Question: *Please Refer to the Image First
Basically i want a code when you select an item from the product name combo box and when you type the quantity it should appear in the the list box
with two columns when you press next..
I tried all the similar other codes including .additem but they don't work.
The Naming of the items are as follows;
Product Name Combo box = " cmbProductName "
Quantity Purchased Text Box = " txtQTYPurchase "
List Box = " lstMaterialSummary "

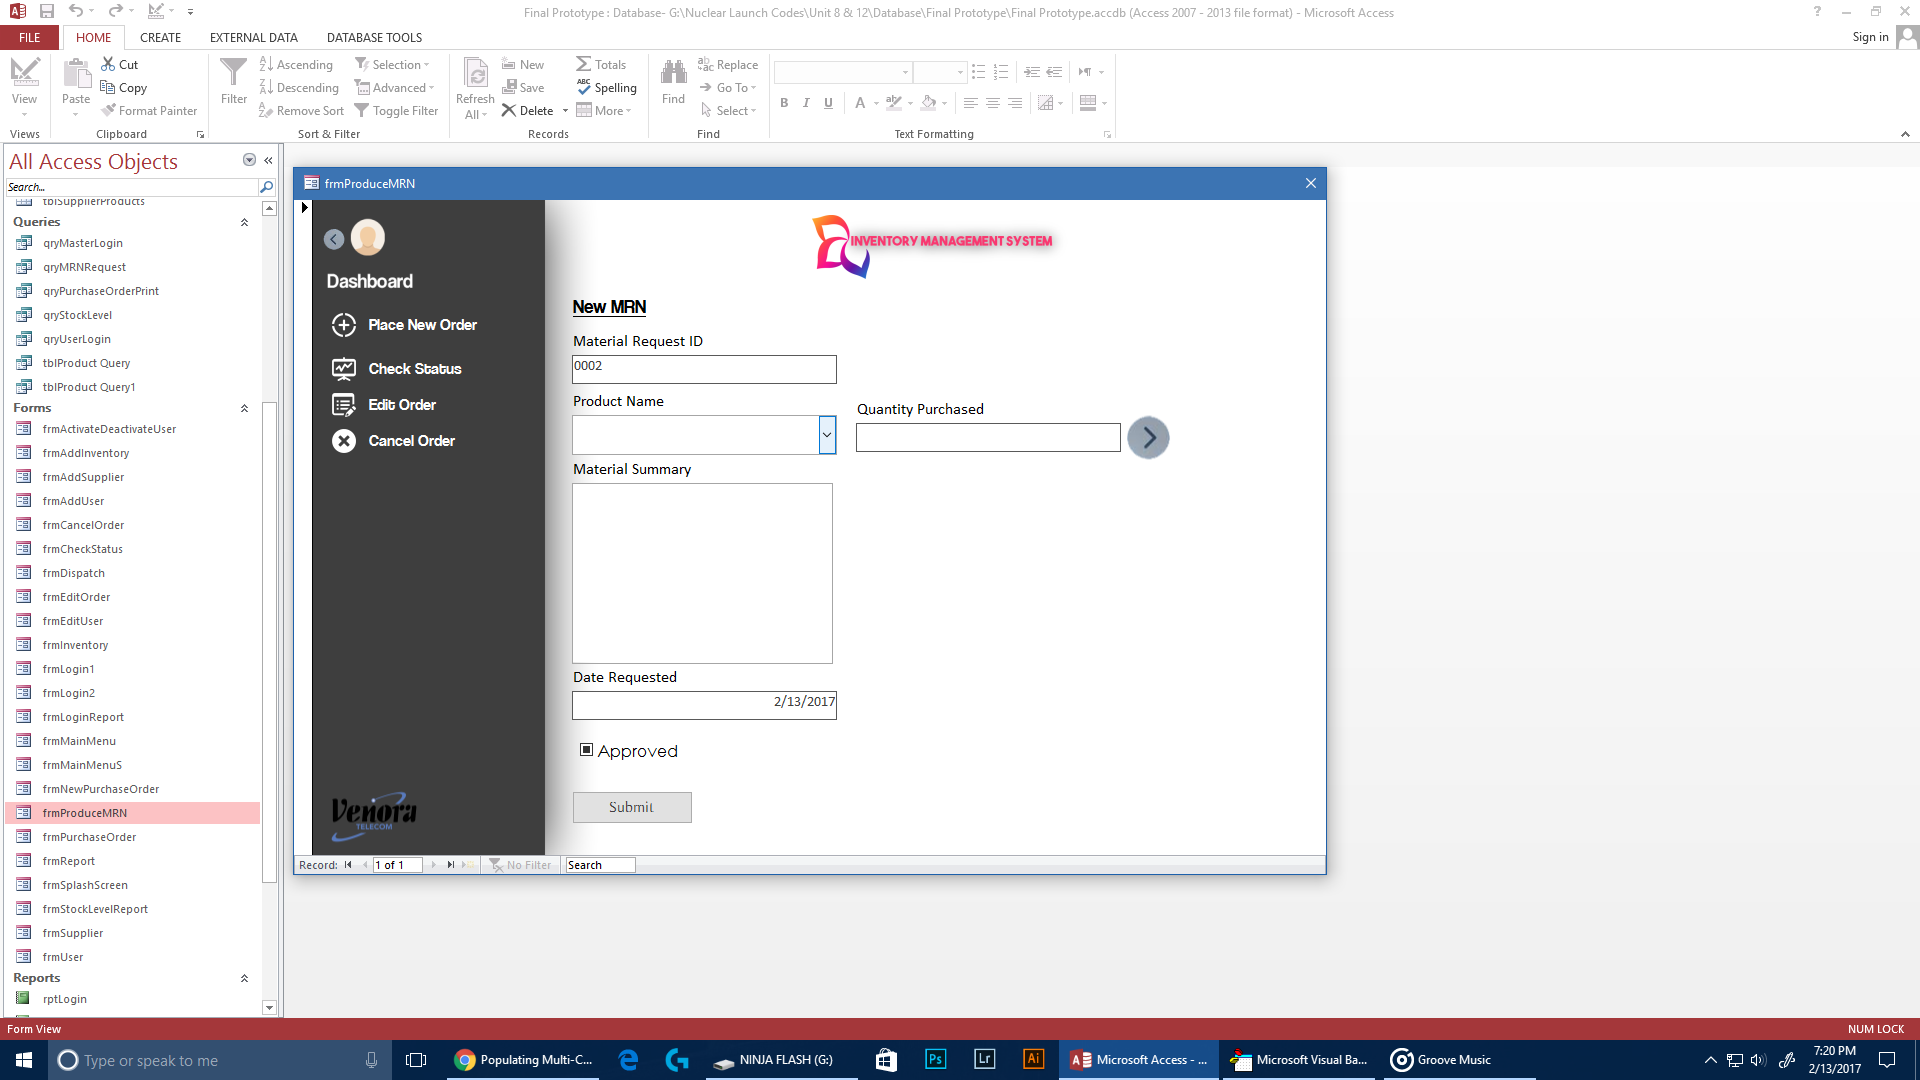
Answer: In the properties window of the 'lstMaterialSummary' ListBox, set the property 'ColumnCount = 2'.
then add this handler for the 'Next' Button (change to the appropriate name)
'''
Private Sub ButtonNext_Click()
lstMaterialSummary.AddItem cmbProductName.Value & ";" & txtQTYPurchase.Value
End Sub
'''